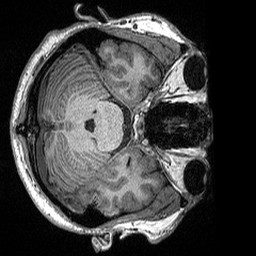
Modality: T1w
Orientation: axial
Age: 42
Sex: male
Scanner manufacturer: siemens
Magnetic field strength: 3 T
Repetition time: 2.3 s
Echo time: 0.00298 s